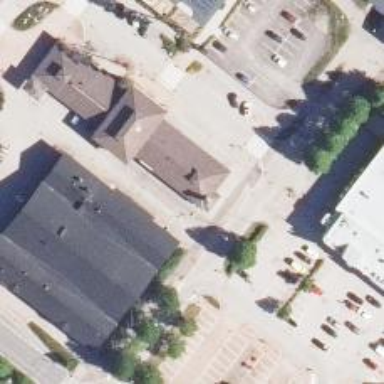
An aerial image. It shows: Fitness center located in leisure land.